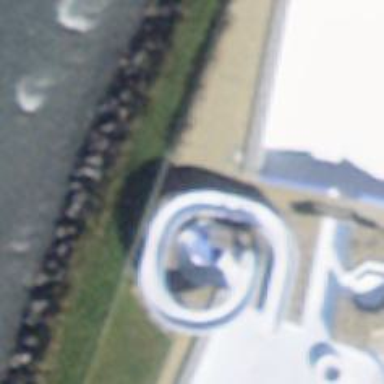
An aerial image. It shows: Water slide attraction.